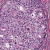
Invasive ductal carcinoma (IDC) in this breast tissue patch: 0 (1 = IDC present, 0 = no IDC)